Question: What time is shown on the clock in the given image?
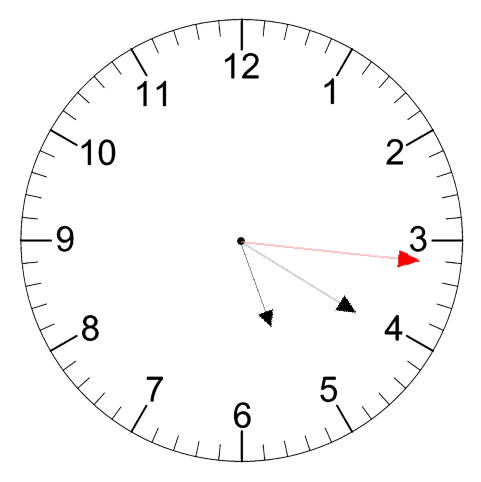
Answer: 05:20:16